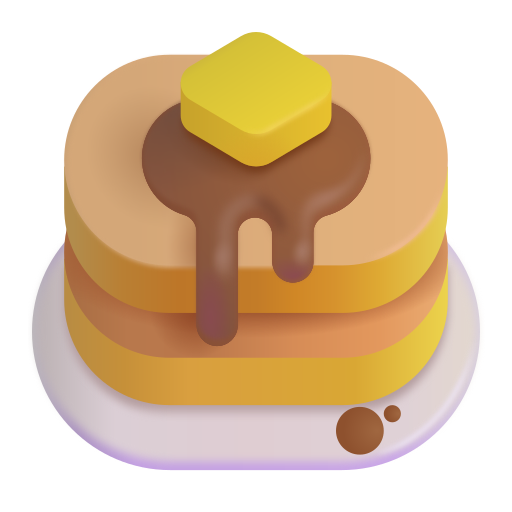
pancakes color